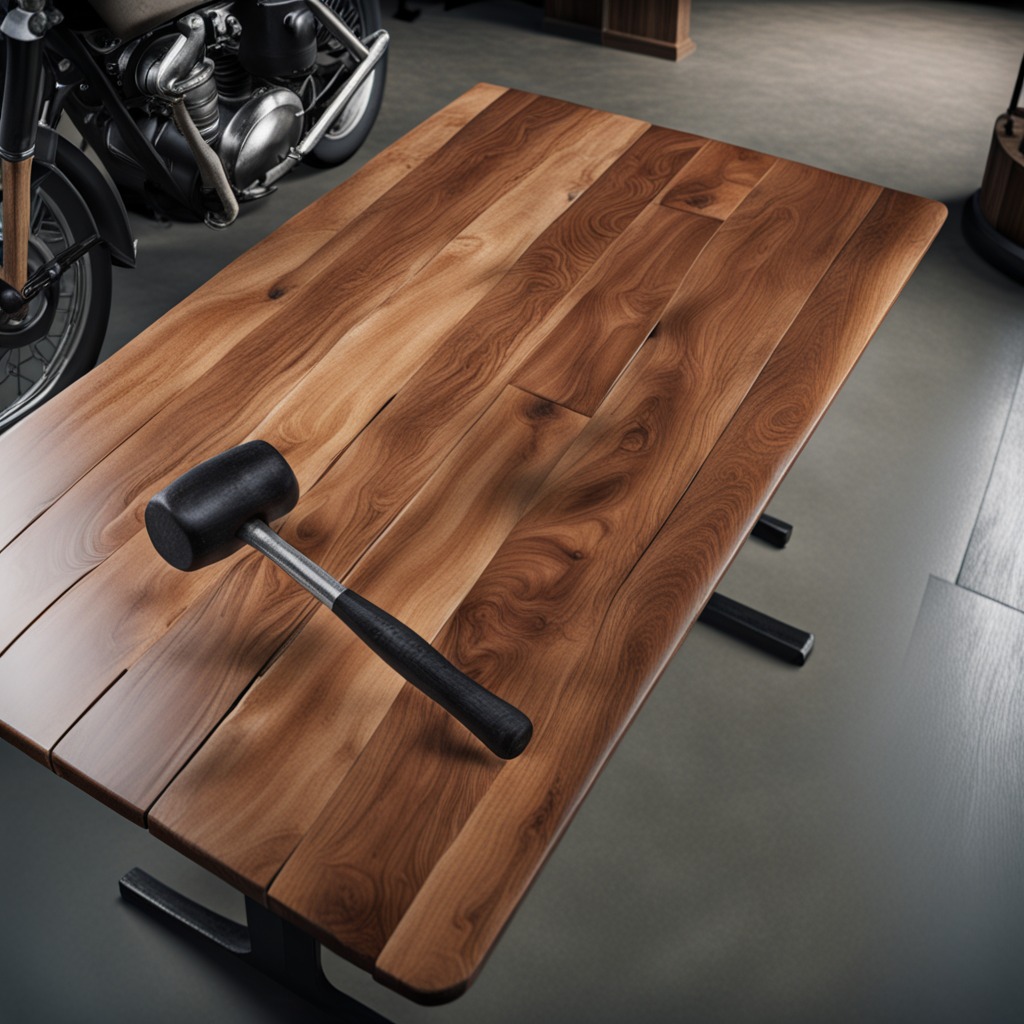
A hammer lies on an oil-spilled wooden table in a vintage motorcycle garage.